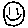
Label: smiley face